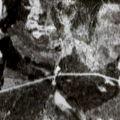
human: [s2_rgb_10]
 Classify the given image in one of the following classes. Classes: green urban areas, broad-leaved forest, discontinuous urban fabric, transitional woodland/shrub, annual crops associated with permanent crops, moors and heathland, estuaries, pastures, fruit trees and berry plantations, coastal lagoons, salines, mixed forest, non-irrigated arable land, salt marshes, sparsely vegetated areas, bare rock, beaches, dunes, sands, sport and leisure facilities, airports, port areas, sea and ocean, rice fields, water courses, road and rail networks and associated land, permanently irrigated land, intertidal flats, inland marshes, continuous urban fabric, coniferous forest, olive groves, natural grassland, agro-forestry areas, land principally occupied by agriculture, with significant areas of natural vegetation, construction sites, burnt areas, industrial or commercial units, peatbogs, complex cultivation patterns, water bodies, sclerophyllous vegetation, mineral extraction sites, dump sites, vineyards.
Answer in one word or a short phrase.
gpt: coniferous forest, mixed forest, transitional woodland/shrub, water bodies